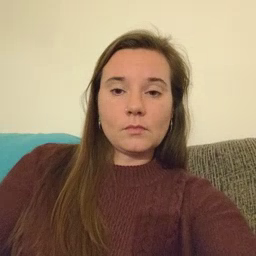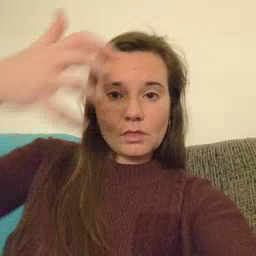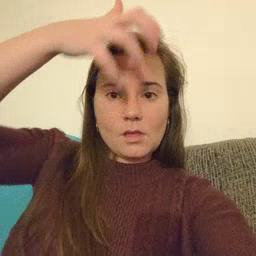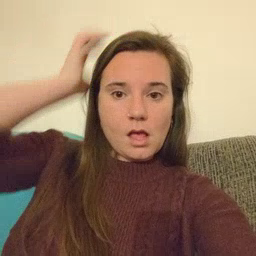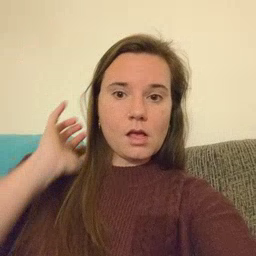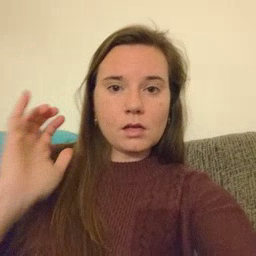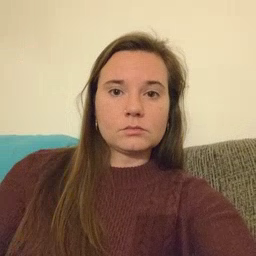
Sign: lion